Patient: sex F, age 73
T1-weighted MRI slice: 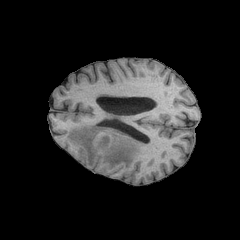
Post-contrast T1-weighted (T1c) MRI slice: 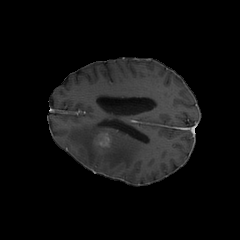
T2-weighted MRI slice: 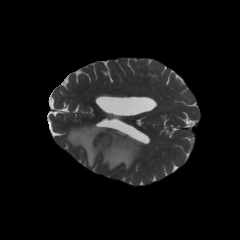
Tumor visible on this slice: yes
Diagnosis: Glioblastoma, IDH-wildtype
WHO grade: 4